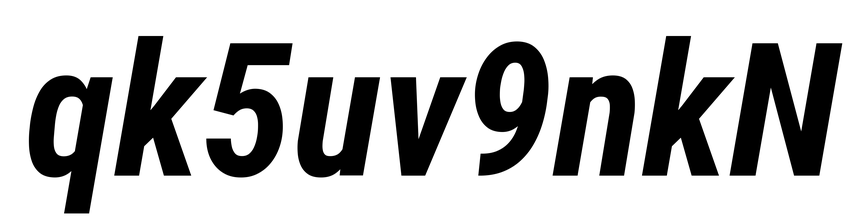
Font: Roboto-Italic_Condensed_Bold_Italic